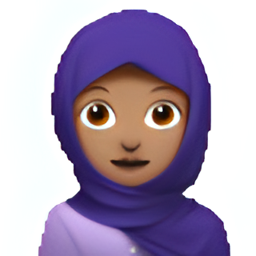
Name: person with headscarf
Emoji: 🧕🏽
Group: People & Body
Sub-group: person-role